Question: On <URL>, on Chrome, when hovering or clicking the "EXPLORE" button, I am getting a lot of weird shadowed boxes popping up in random places. What could this be from? I have inspected the elements but it doesn't seem that any of them could be causing these.
A screenshot below:

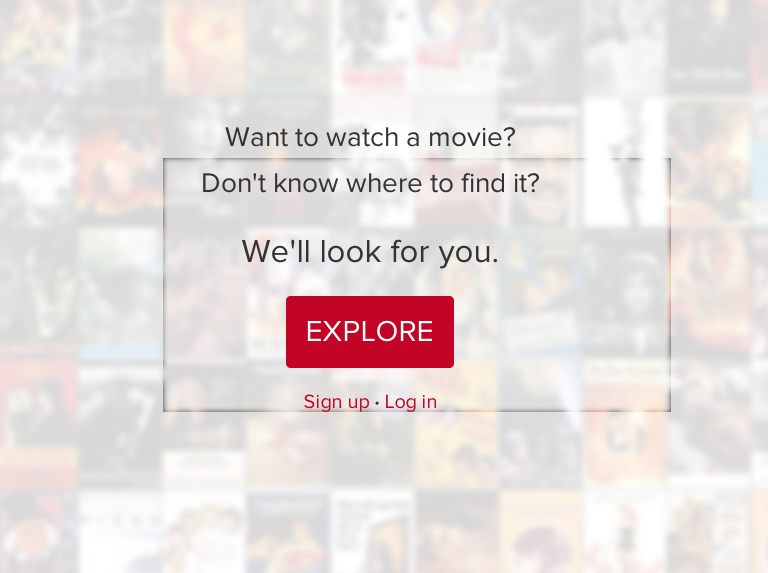
Answer: It turns out the issue was with blur: the background was using a blur filter and this created weird shadows. I am not sure why and how this was happening, though. I removed the blur and just blurred the actual BG image in Photoshop.
It seems like I was encountering the same problem as in <URL>.